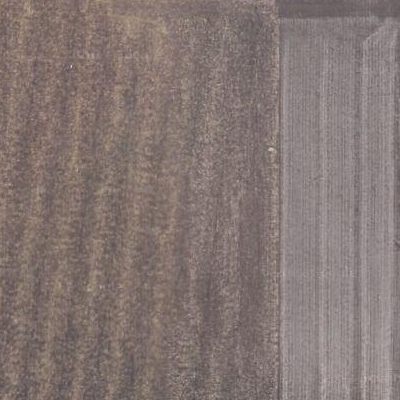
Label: bField